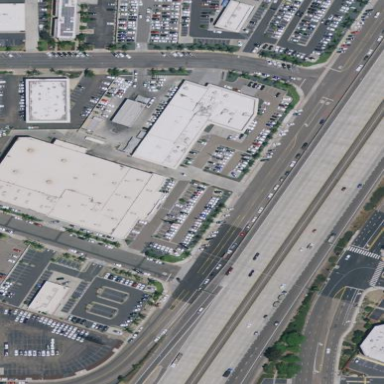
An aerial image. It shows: Commercial building.